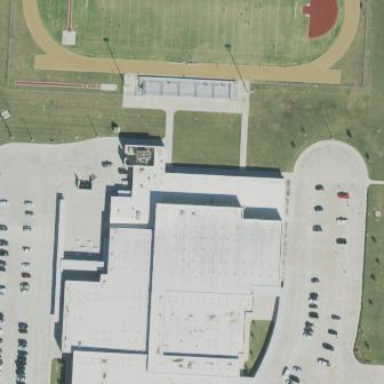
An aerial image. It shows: School building.